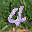
Label: 4